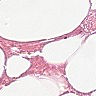
Metastatic tissue present: no